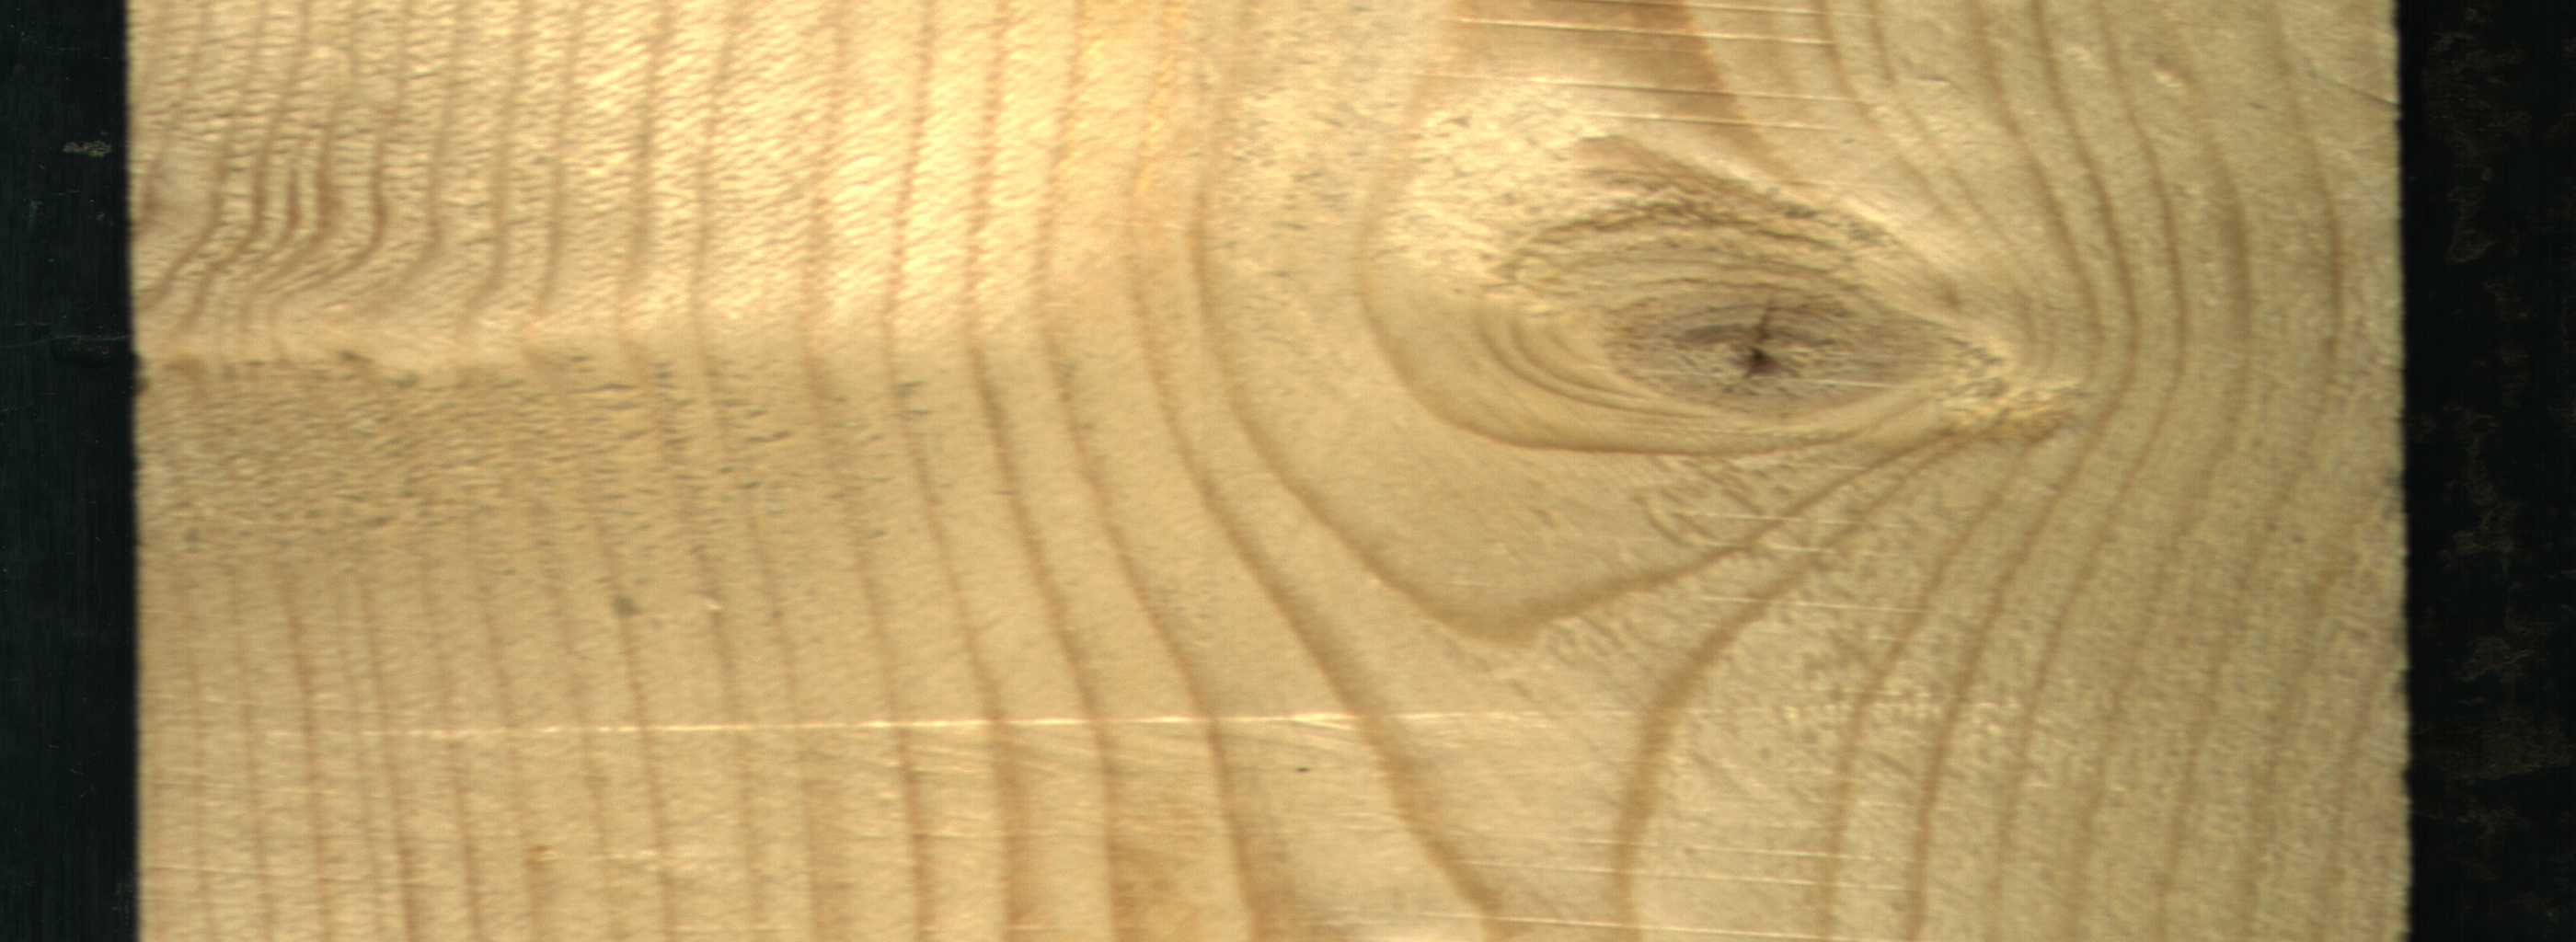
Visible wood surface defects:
Live_Knot